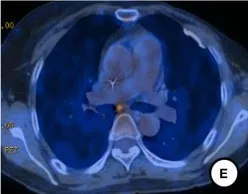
PET-CT (May 2018) scan after 6 cycles of combination treatment with trastuzumab, vinorelbine, and capecitabine. (A-F) All metastases shrank with almost no FDG uptake.
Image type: radiology (pet)